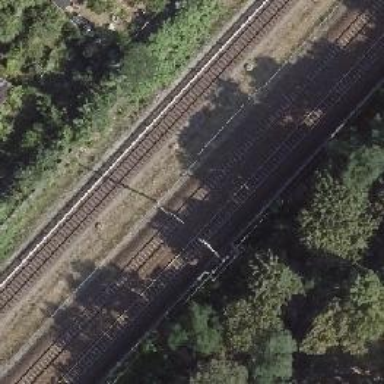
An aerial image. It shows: Railway milestone with catenary mast.